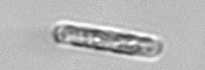
Label: Dactyliosolen_fragilissimus